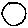
Label: circle